Question: My head is near to explode. i can't understand that i'm doing wrong trying to overload the '<<' operator with two classes (punto and vector). Here is the code, the code is written in the class header file out of the classes:
'''
std::ostream& operator << (ostream& salida, const punto& origen)
{
// Se escriben los campos separados por el signo
salida << "Punto --> x: " << origen.xf << " , y: " << origen.yf;
return salida;
}
std::ostream& operator << (ostream& salida, const vector& origen)
{
// Se escriben los campos separados por el signo
salida << "Punto --> x: " << origen.p1.xf << " , y: " << origen.p1.yf;
return salida;
}
'''
The error goes in the linking step and there is no double link with the class header because it's a so simple example.

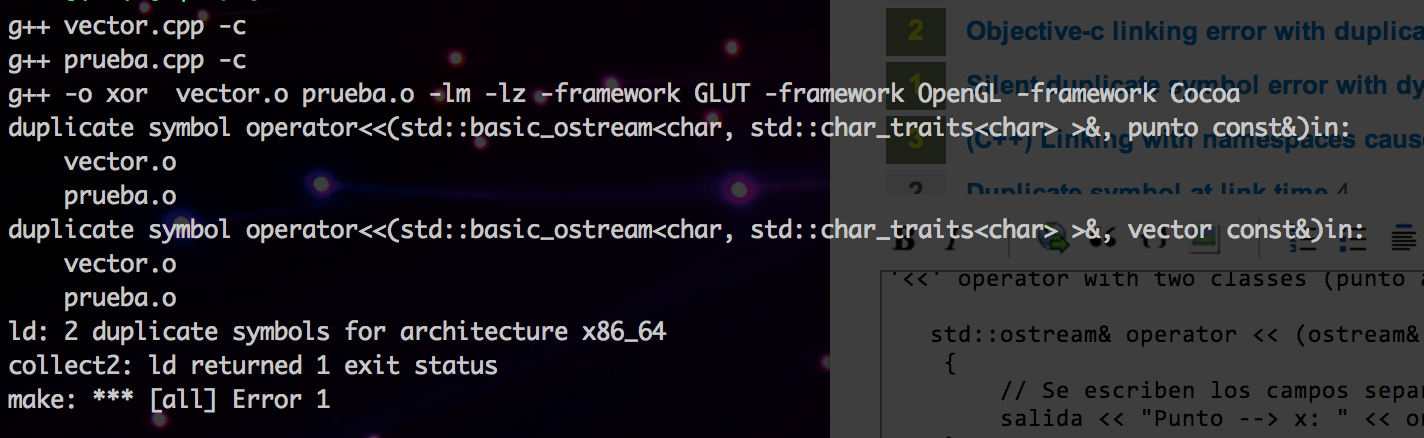
Answer: This particular error means a function gets compiled into two different translation units. This most likely happens if you put a function definition in a header and include it into two different source files.
You have, broadly speaking, two solutions:
1. Declare, do not define, your function in the header. Define (implement) it in your source file.
2. Declare your function as static or inline.